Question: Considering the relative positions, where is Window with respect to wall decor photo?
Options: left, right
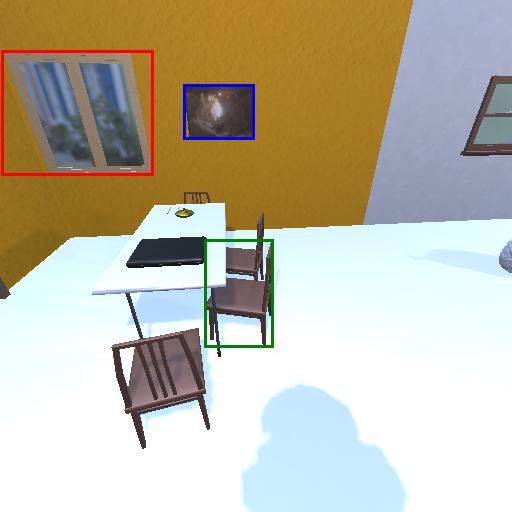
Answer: left